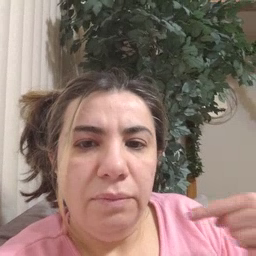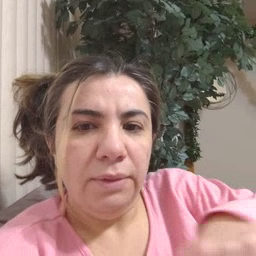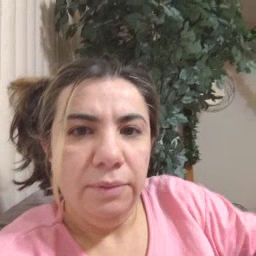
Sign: weus